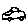
Label: car